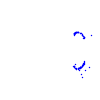
Particle: kaon